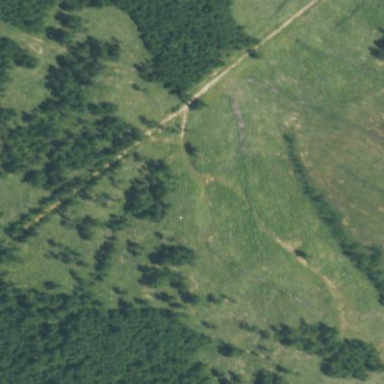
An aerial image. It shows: Evergreen needle-leaved forest.